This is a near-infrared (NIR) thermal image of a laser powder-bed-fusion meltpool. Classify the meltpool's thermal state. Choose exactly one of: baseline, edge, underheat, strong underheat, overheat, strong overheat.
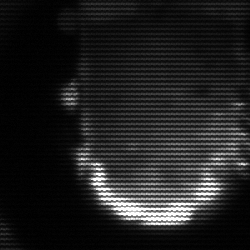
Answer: baseline